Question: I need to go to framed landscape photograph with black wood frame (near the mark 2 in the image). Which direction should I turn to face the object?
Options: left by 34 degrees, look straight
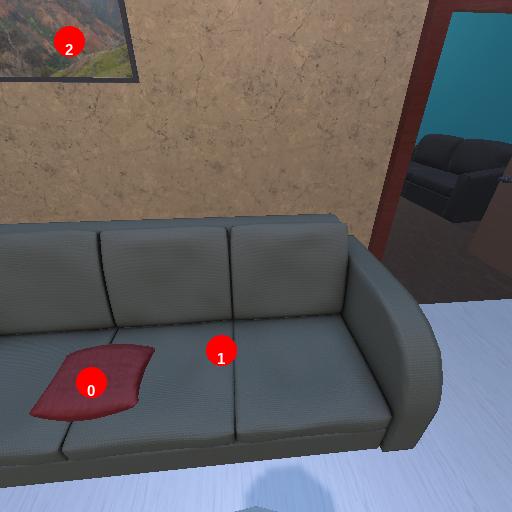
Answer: left by 34 degrees